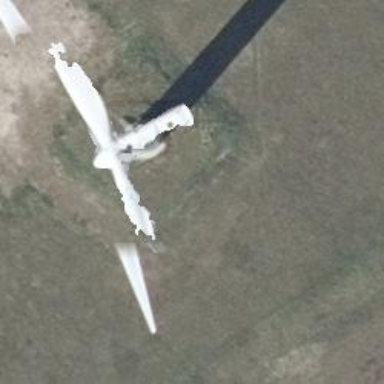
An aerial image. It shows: Wind turbine generator made by Vestas. The generator utilizes wind as its power source and belongs to the horizontal axis type.